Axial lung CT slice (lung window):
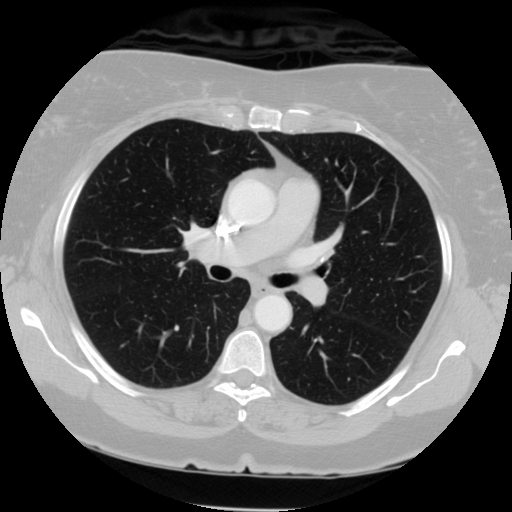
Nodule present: no